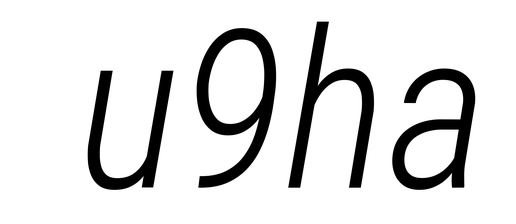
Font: Roboto-Italic_Condensed_Light_Italic